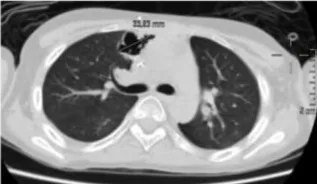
Lung computed tomography CT scan image: (A) large paracardiac rounded cavitary lesion (diameter 3 cm) in the right upper lobe, consistent with invasive pulmonary aspergillosis (IPA).
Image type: radiology (ct)